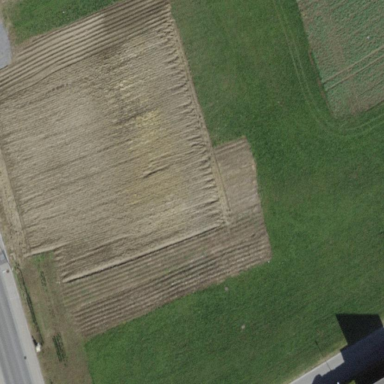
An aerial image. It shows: Flowerbed that is used for landscaping or gardening purposes.